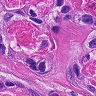
Metastatic tissue present: yes